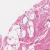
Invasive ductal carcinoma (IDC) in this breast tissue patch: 0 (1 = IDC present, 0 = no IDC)